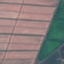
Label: AnnualCrop